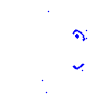
Particle: kaon